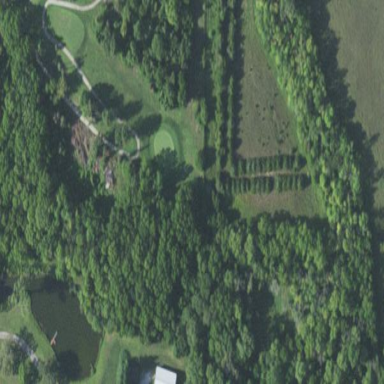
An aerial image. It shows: Rough area in golf course.